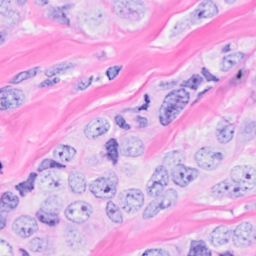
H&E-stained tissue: Breast